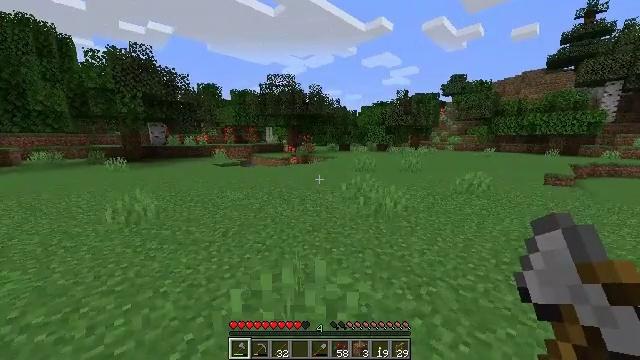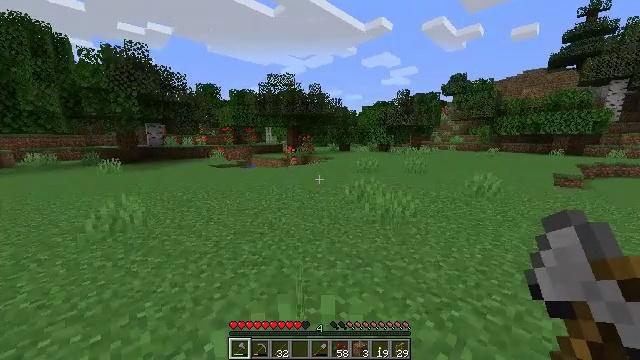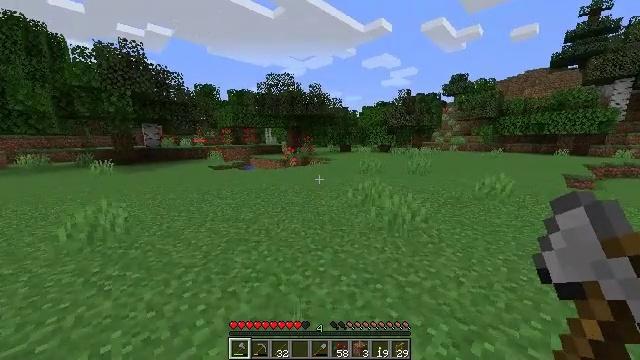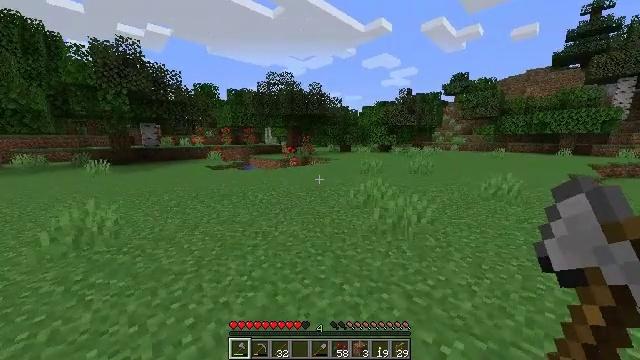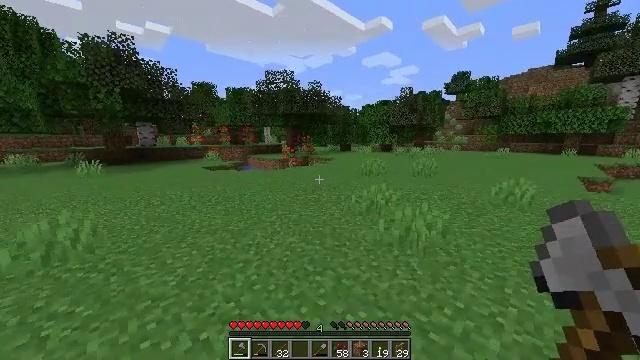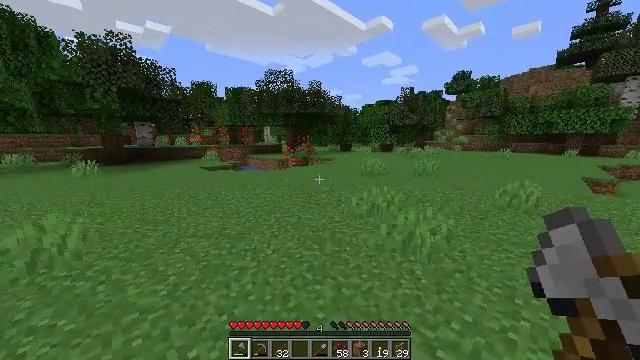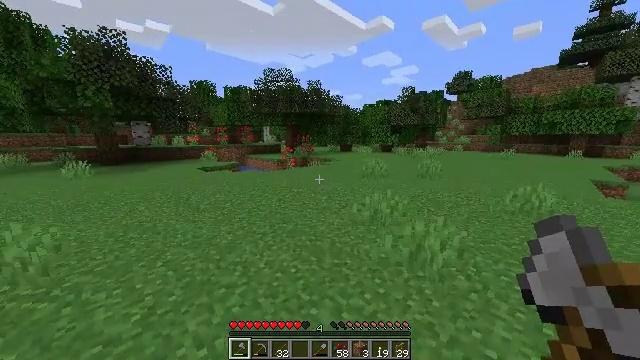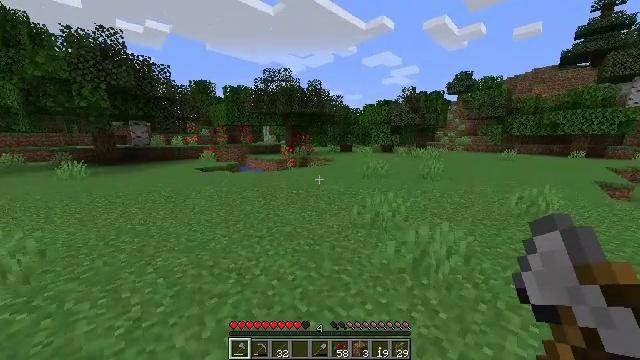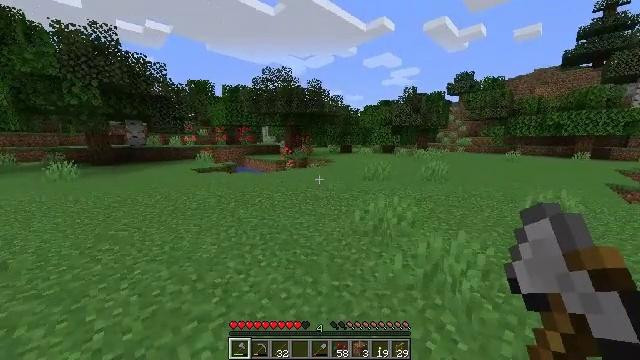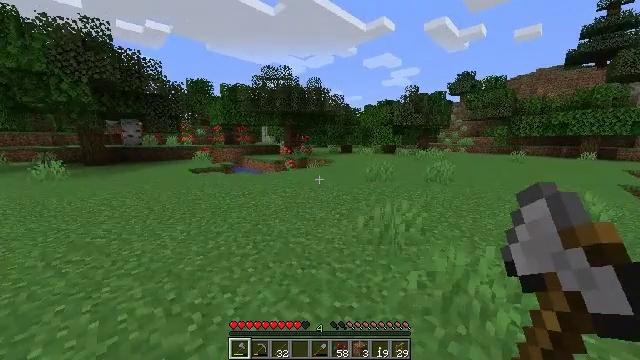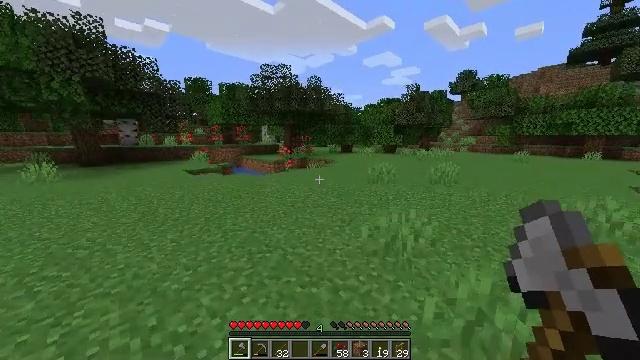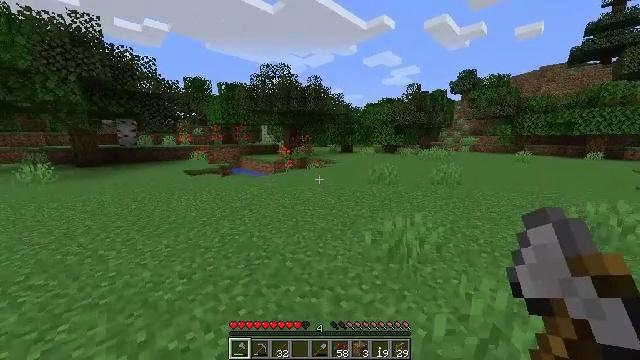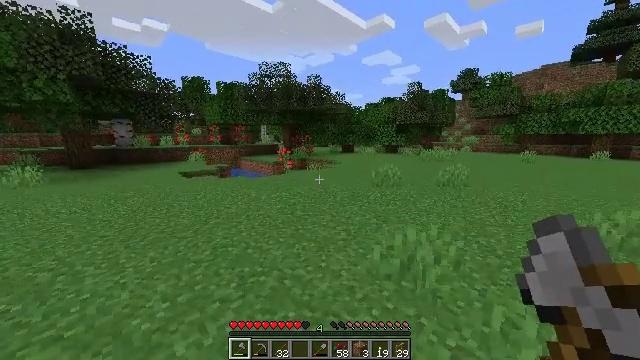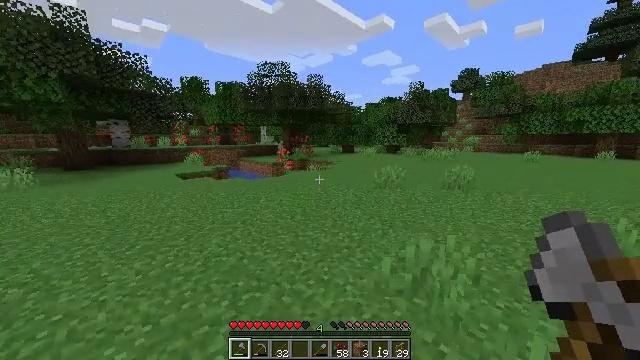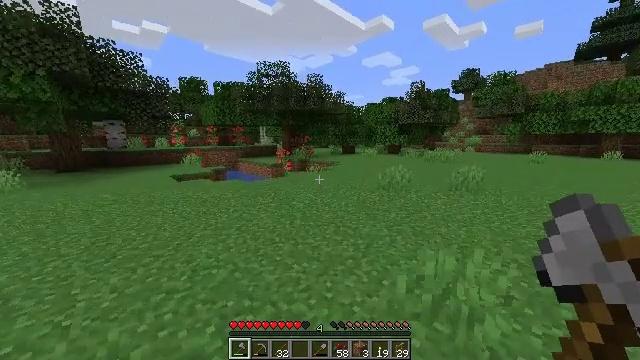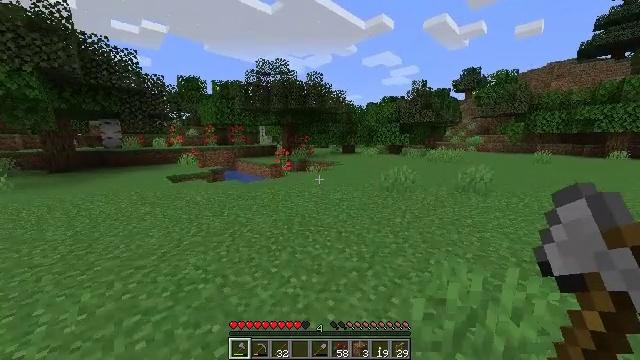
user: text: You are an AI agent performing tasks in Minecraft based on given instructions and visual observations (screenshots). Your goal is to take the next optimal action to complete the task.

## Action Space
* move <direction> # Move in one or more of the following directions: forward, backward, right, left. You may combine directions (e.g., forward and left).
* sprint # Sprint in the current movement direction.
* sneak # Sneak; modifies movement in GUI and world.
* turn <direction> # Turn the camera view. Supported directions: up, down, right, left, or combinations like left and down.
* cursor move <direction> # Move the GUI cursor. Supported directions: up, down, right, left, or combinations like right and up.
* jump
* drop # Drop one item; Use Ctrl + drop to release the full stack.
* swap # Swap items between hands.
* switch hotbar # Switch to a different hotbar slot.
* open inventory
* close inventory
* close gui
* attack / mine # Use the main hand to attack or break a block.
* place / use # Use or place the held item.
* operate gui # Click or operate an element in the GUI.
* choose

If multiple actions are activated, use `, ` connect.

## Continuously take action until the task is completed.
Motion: motion action
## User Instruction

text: Mine birch sapling.
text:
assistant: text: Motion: move forward
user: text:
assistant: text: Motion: move forward
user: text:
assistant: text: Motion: move forward
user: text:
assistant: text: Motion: move forward
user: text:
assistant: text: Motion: move forward
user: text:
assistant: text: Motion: move forward
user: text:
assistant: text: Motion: move forward
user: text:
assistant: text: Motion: move forward
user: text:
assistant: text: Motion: move forward
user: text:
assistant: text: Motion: move forward
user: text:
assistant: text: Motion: move forward
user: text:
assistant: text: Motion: move forward
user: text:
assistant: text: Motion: move forward
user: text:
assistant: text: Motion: move forward
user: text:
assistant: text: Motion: move forward
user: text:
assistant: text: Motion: move forward
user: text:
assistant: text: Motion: move forward
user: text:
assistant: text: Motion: move forward
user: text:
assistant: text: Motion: move forward
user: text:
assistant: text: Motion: move forward
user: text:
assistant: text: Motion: move forward
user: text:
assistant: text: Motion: move forward
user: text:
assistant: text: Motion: move forward
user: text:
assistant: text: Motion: move forward
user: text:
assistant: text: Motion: move forward
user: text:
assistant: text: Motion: move forward
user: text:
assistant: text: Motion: move forward
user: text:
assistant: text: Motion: move forward
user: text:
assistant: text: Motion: move forward
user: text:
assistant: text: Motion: move forward